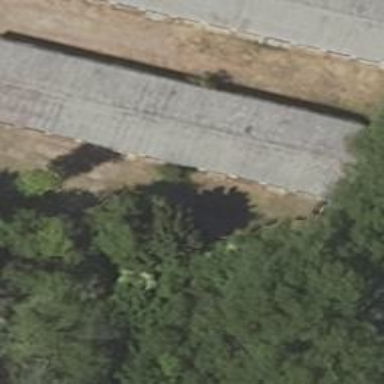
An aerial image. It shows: Group of garages.